Question: URL: <URL>
Requesting this URL with GET, we were able to retrieve the contents of the file. (Confirmed around ~October 2020)
The cause is unknown, as it could not be retrieved when run in Graph Explorer and no error code was returned.
Response "- 0 - 336ms"
I was executing the request in swift, but the code has not been changed since the process of acquiring the file contents was successful.

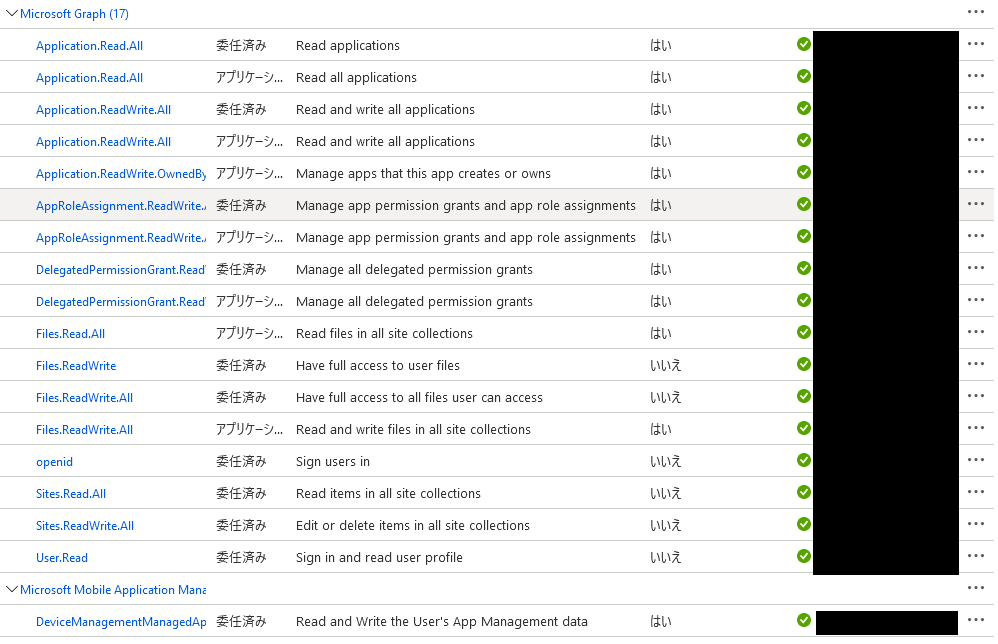
Answer: The permissions required for retrieving the list of drive items , Please refer this document <URL>.
To get the file and contents of the file , please follow this API's
GET <URL>
Or if you want to list the items in a sub-folder:
GET <URL>
Please refer this document <URL>